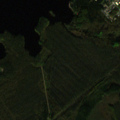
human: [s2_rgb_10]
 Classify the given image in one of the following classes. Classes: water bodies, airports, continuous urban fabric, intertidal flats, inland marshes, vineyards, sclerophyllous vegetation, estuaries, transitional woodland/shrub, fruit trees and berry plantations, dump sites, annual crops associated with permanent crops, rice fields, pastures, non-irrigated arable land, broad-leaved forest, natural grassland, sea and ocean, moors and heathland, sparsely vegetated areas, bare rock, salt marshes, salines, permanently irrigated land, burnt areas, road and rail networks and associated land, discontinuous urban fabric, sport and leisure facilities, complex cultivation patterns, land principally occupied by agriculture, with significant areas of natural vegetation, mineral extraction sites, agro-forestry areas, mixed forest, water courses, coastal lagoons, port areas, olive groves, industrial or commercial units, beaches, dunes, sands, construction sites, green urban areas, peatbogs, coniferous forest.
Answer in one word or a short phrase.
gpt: discontinuous urban fabric, coniferous forest, mixed forest, water bodies